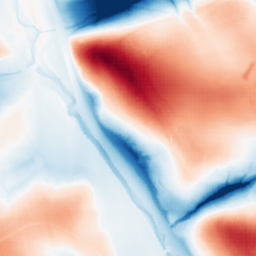
Category: classical
Decomposition family: gaussian_anisotropic
Decomposition parameters: sigma_x: 2
sigma_y: 50
Upsampling method: sinc_hamming
Upsampling parameters: scale: 8
kernel_size: 16
Upsampling scale: 8